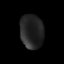
Tissue: lung
Cell type: Epithelial cells
Senescence score: 0.2424
Nuclear area (px): 770
Mean DAPI intensity: 36.987